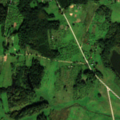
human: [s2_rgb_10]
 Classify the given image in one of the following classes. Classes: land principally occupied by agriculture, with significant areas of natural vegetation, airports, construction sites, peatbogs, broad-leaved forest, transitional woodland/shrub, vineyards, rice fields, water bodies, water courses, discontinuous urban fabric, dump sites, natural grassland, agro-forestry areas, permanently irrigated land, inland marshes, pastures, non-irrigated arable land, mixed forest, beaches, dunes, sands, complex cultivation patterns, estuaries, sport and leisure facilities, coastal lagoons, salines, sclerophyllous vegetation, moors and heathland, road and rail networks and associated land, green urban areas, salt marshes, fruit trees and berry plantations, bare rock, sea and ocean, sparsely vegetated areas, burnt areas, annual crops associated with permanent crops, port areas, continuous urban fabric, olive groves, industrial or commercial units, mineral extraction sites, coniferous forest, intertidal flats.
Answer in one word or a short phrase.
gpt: discontinuous urban fabric, non-irrigated arable land, fruit trees and berry plantations, pastures, complex cultivation patterns, land principally occupied by agriculture, with significant areas of natural vegetation, broad-leaved forest